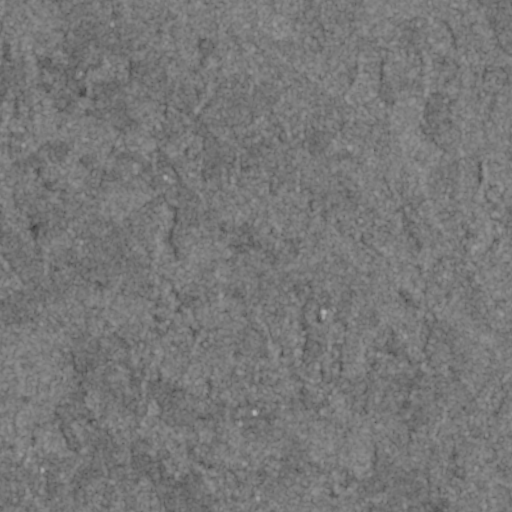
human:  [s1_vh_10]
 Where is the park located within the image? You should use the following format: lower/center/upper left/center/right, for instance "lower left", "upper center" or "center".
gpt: The park is located in the upper left of the image.
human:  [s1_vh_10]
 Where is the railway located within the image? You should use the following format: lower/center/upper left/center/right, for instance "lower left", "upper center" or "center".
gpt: The railway is located in the lower of the image.
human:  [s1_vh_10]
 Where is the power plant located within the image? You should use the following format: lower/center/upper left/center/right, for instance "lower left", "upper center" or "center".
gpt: There is no power plant in the image.

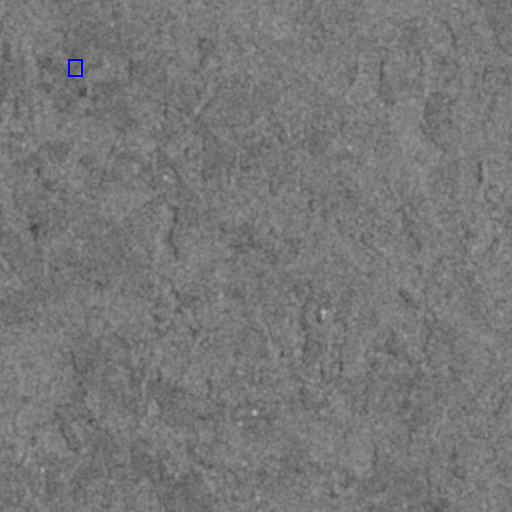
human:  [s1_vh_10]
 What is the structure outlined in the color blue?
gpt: The structure outlined in blue is a park.
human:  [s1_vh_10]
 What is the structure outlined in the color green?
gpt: There is no green outline.